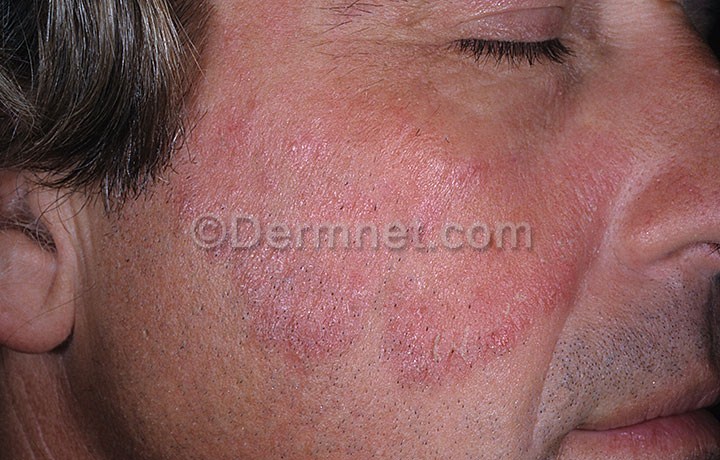
Disease: Tinea Ringworm Candidiasis and other Fungal Infections